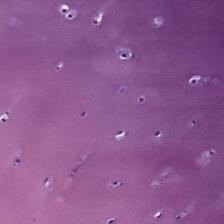
Label: Non-Tumor